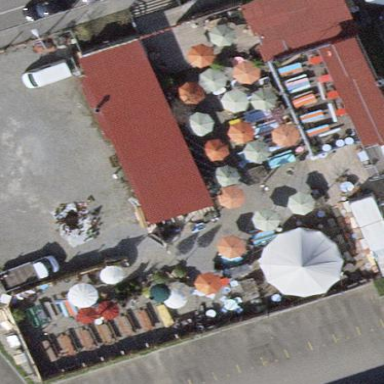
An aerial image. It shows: Outdoor seating area for leisure.